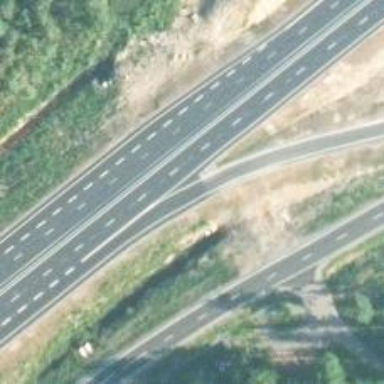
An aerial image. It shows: Trunk link highway.